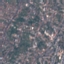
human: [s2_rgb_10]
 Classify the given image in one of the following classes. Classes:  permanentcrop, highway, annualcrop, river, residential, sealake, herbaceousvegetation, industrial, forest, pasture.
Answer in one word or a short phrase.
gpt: Residential